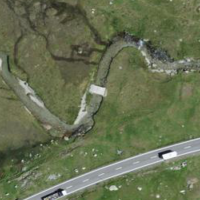
EUNIS habitat code: 31
Species observed at this site:
Crocus vernus